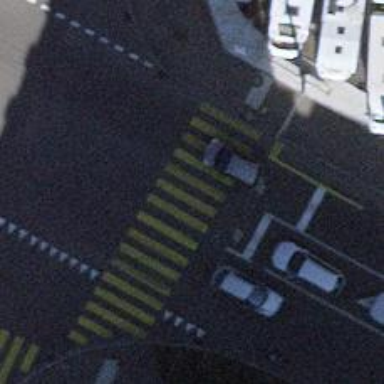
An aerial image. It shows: Crossing with traffic signals.